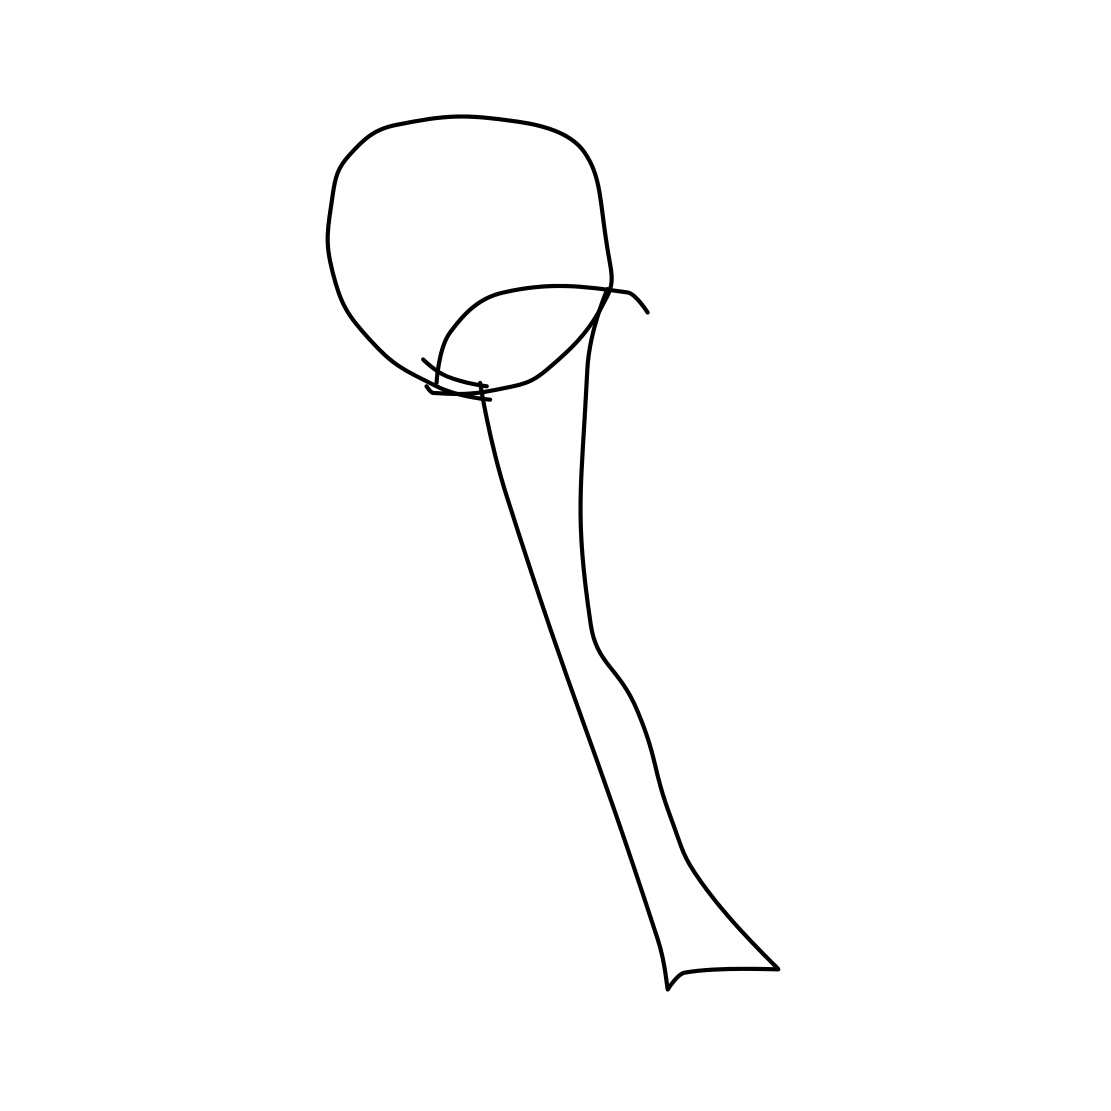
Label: microphone